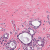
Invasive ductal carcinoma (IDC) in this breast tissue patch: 0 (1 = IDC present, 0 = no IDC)